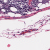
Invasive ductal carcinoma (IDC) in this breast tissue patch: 0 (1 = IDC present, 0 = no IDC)